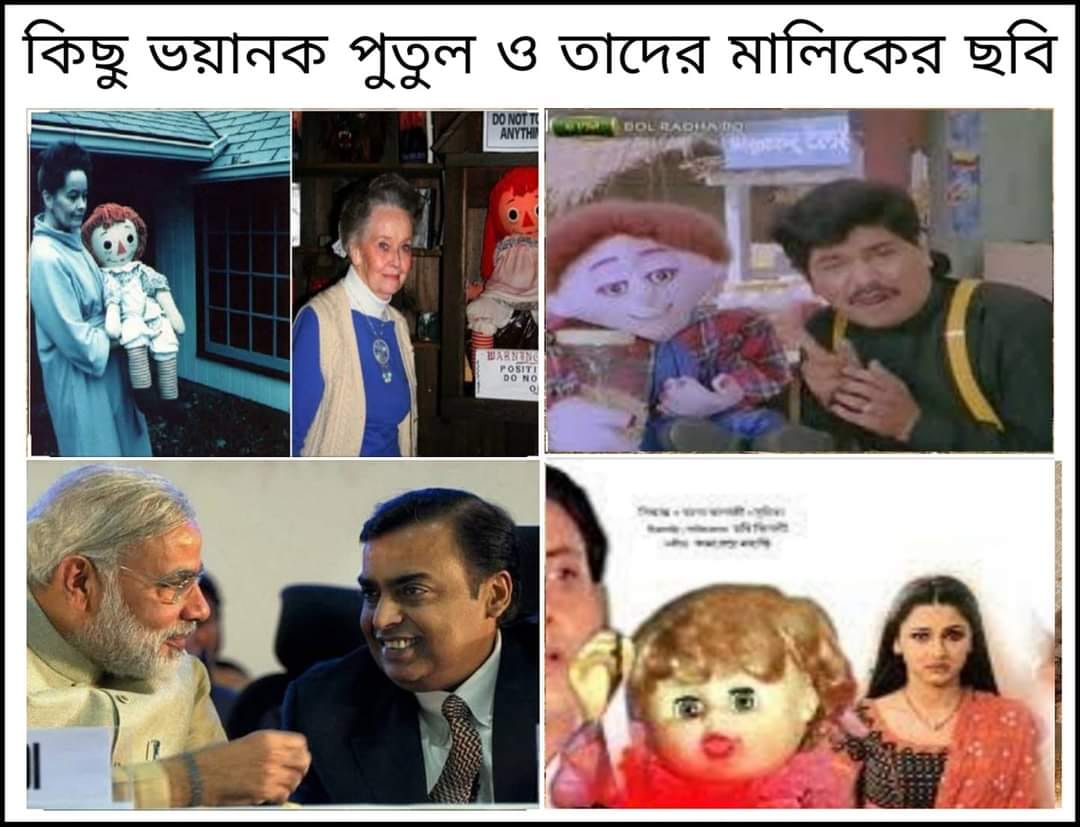
Caption: কিছুু ভয়ানক পুতুল ও তাদের মালিকের ছবি
Label: hate